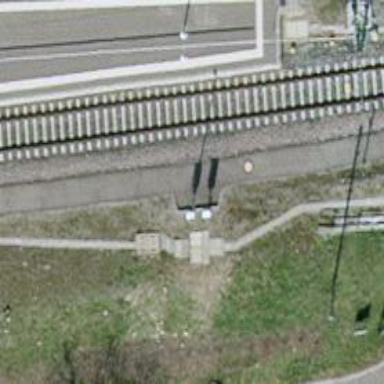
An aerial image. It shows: Siding with one track.